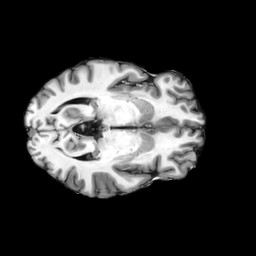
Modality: T1w
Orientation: axial
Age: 52
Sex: female
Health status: ill